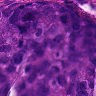
Metastatic tissue present: yes